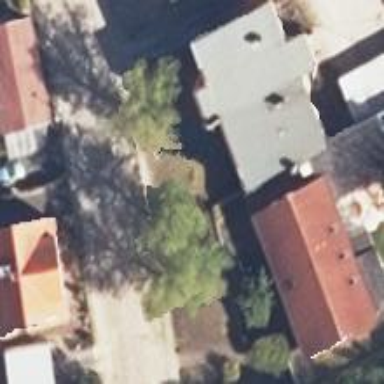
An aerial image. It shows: Flat-roofed apartment building.